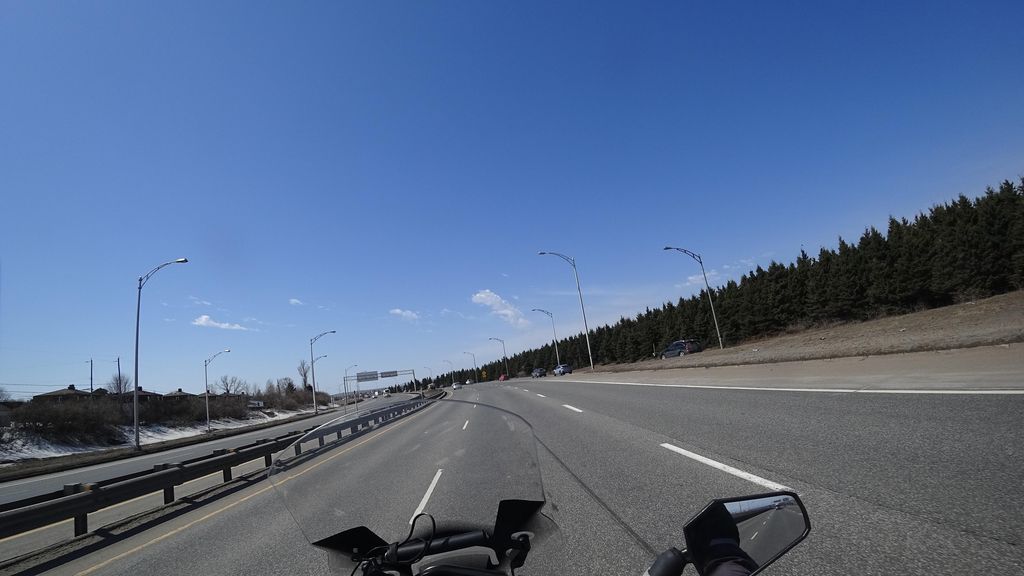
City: quebec_city